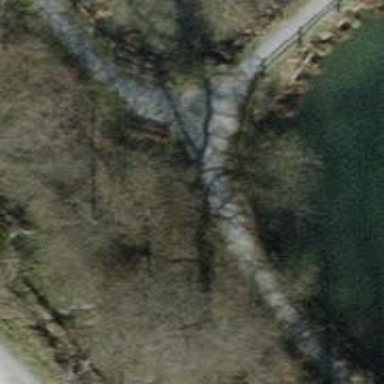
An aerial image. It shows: Pebblestone path.